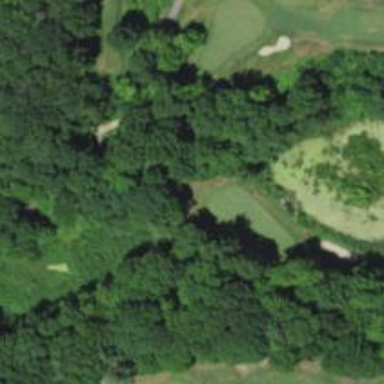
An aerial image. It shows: Golf hole.